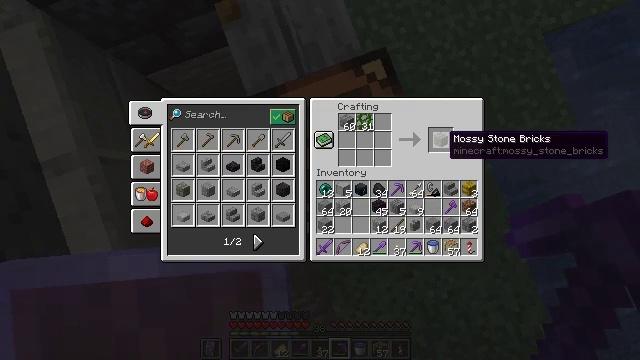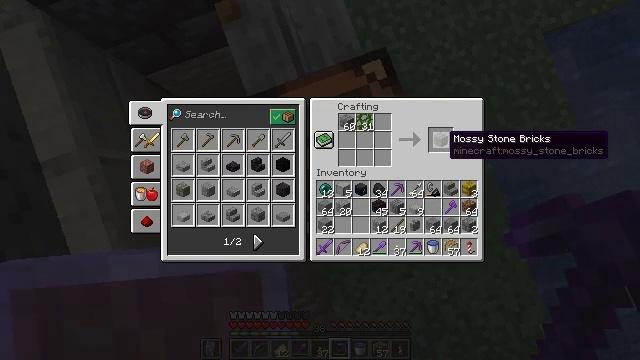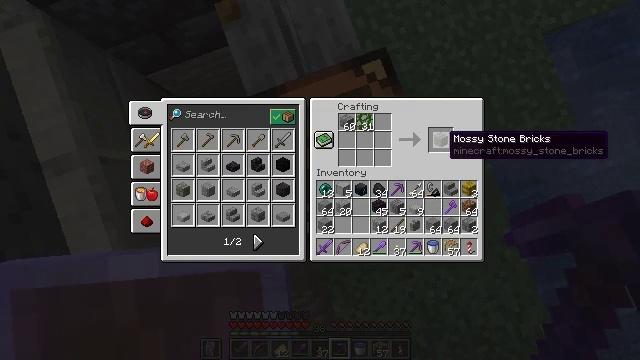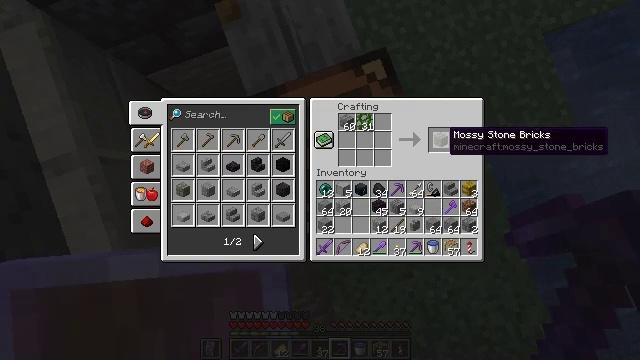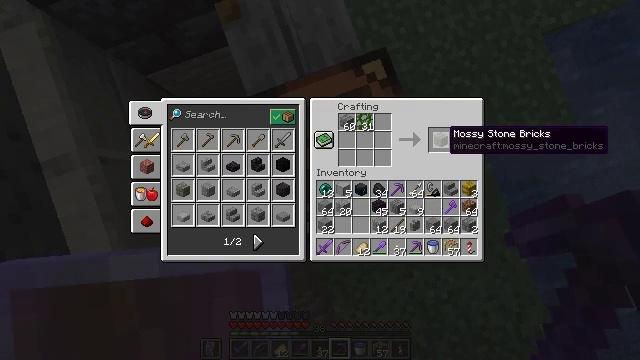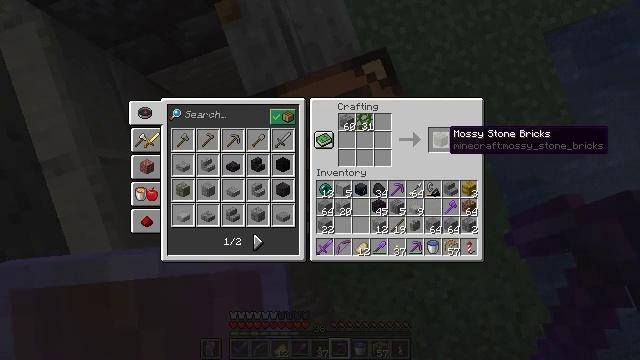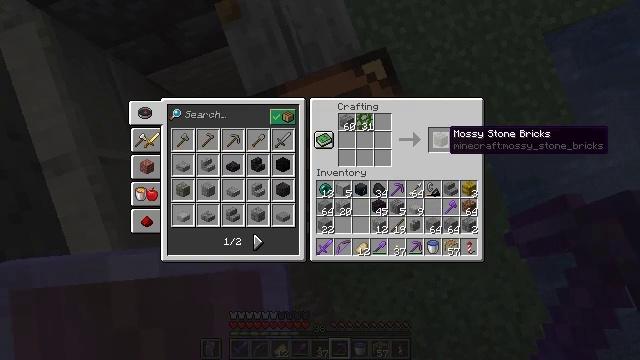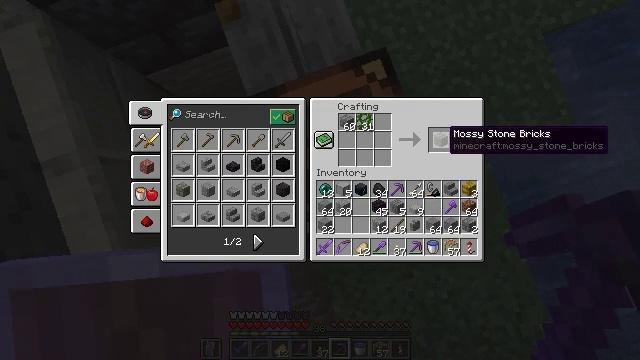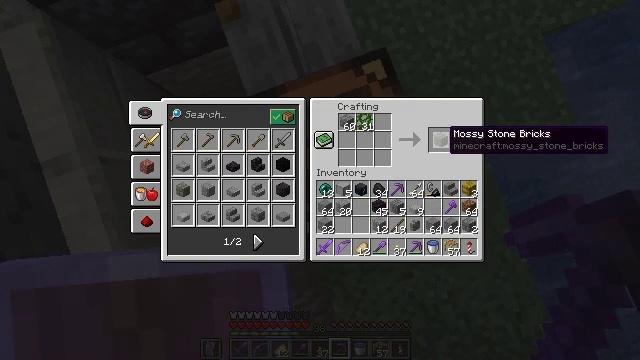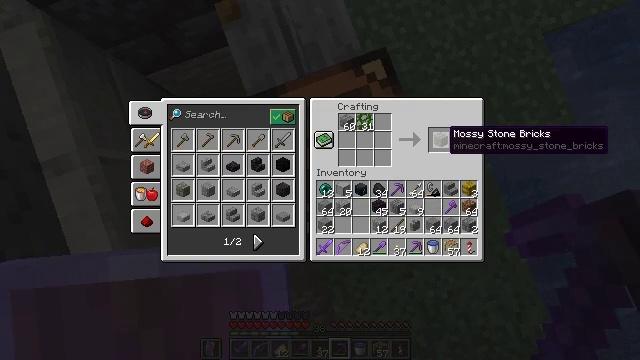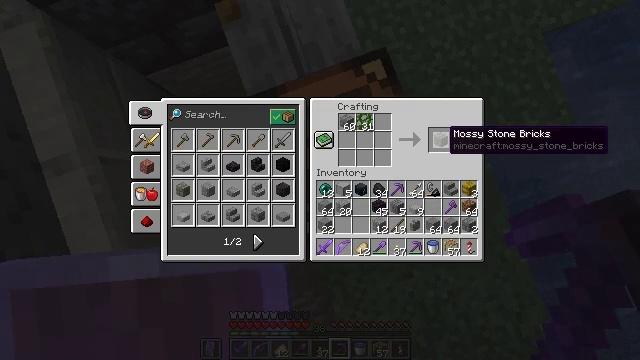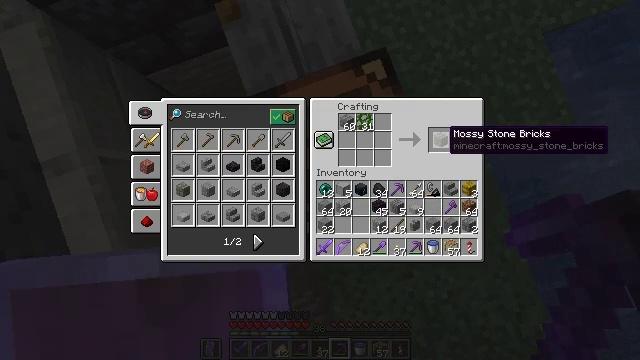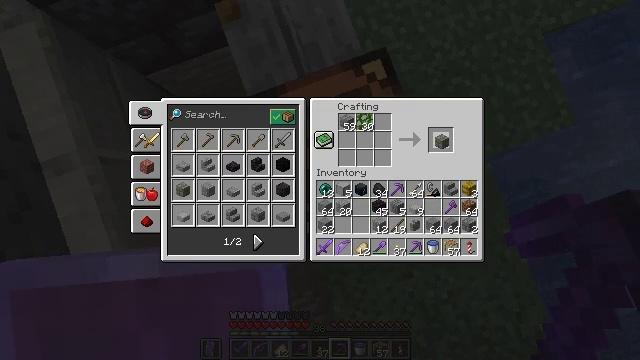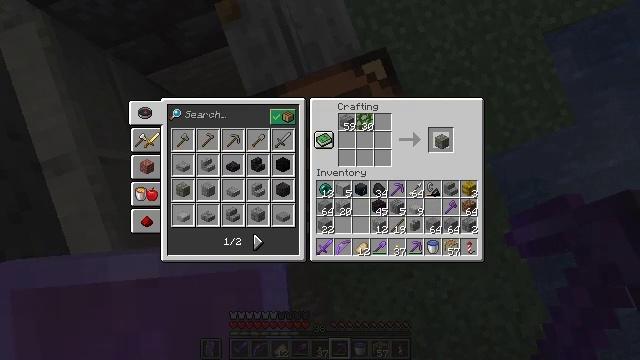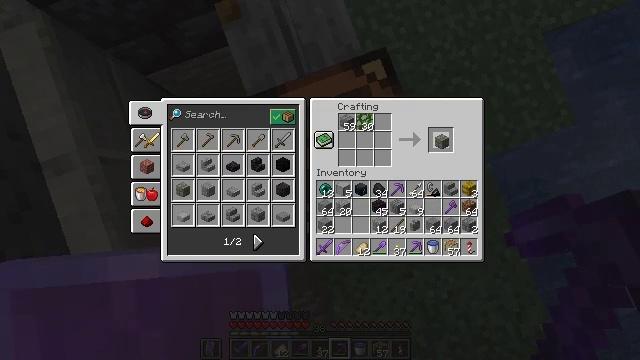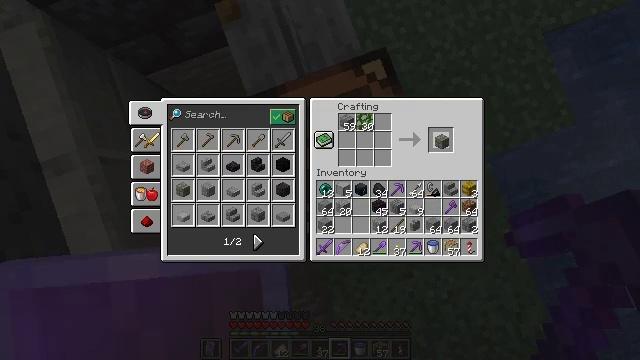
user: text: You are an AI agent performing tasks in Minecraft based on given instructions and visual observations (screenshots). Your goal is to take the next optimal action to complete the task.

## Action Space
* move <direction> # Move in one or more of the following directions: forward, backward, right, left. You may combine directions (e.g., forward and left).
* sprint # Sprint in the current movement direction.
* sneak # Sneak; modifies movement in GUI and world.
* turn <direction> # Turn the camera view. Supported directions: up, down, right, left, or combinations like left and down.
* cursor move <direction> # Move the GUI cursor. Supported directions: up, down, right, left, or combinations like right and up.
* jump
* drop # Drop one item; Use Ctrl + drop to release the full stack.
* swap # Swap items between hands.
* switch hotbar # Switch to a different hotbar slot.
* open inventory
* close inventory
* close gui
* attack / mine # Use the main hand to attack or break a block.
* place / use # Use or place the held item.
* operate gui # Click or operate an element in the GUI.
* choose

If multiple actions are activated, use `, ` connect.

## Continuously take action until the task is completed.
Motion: motion action
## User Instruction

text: craft item mossy stone bricks
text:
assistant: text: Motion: no_op
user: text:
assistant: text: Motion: no_op
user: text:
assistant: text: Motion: no_op
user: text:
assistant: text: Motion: no_op
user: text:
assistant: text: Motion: no_op
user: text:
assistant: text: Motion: no_op
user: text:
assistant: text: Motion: no_op
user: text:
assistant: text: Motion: no_op
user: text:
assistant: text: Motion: no_op
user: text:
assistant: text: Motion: no_op
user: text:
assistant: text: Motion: no_op
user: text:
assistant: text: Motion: attack / mine
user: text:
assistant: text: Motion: attack / mine
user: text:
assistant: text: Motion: attack / mine
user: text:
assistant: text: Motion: no_op
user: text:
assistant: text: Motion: attack / mine
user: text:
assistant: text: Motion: attack / mine
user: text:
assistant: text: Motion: attack / mine
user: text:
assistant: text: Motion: no_op
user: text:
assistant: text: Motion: attack / mine
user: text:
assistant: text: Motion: attack / mine
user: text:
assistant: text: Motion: no_op
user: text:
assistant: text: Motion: no_op
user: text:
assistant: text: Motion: no_op
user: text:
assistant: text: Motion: no_op
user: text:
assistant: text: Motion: no_op
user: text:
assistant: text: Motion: no_op
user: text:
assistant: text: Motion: no_op
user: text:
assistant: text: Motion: no_op
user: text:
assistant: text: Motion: no_op